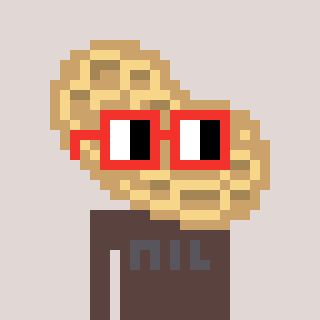
a pixel art character with square red glasses, a peanut-shaped head and a darkbrown-colored body on a warm background